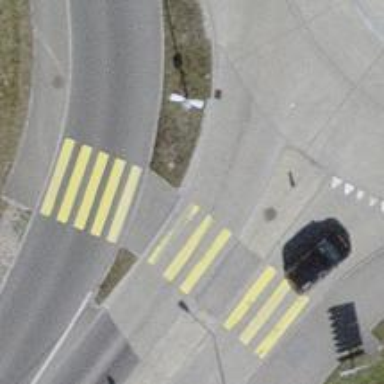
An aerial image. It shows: Kerb barrier.